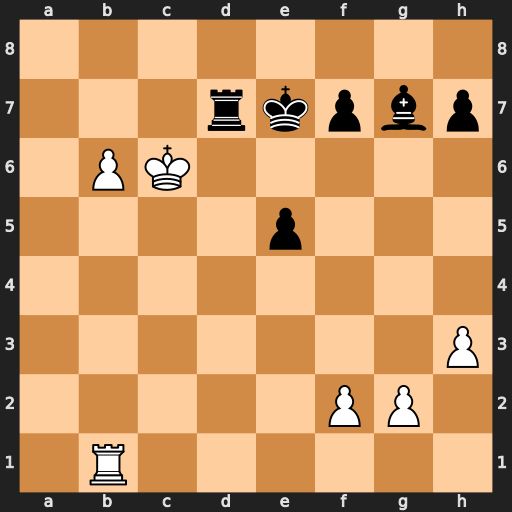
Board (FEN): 8/3rkpbp/1PK5/4p3/8/7P/5PP1/1R6
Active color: w
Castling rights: -
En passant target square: -
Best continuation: b7